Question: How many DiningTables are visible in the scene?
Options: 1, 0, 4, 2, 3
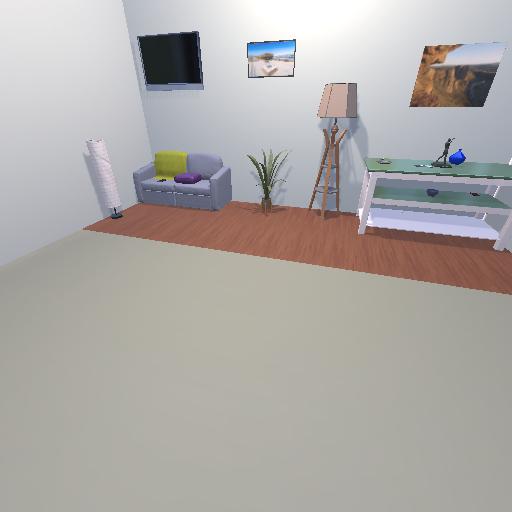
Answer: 1